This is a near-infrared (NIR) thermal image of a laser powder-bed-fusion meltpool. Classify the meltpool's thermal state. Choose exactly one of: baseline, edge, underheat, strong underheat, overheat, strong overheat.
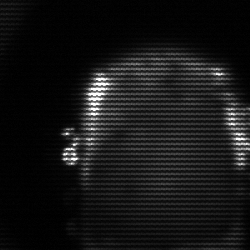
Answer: baseline